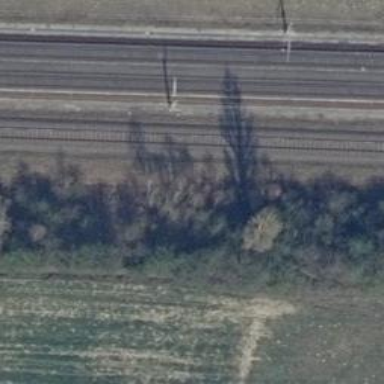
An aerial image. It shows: Milestone along the railway with catenary mast.